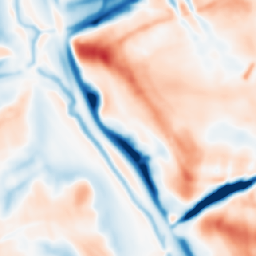
Category: multiscale
Decomposition family: dog_multiscale
Decomposition parameters: sigma_ratio: 1.6
n_scales: 4
base_sigma: 2
Upsampling method: area
Upsampling parameters: scale: 8
Upsampling scale: 8